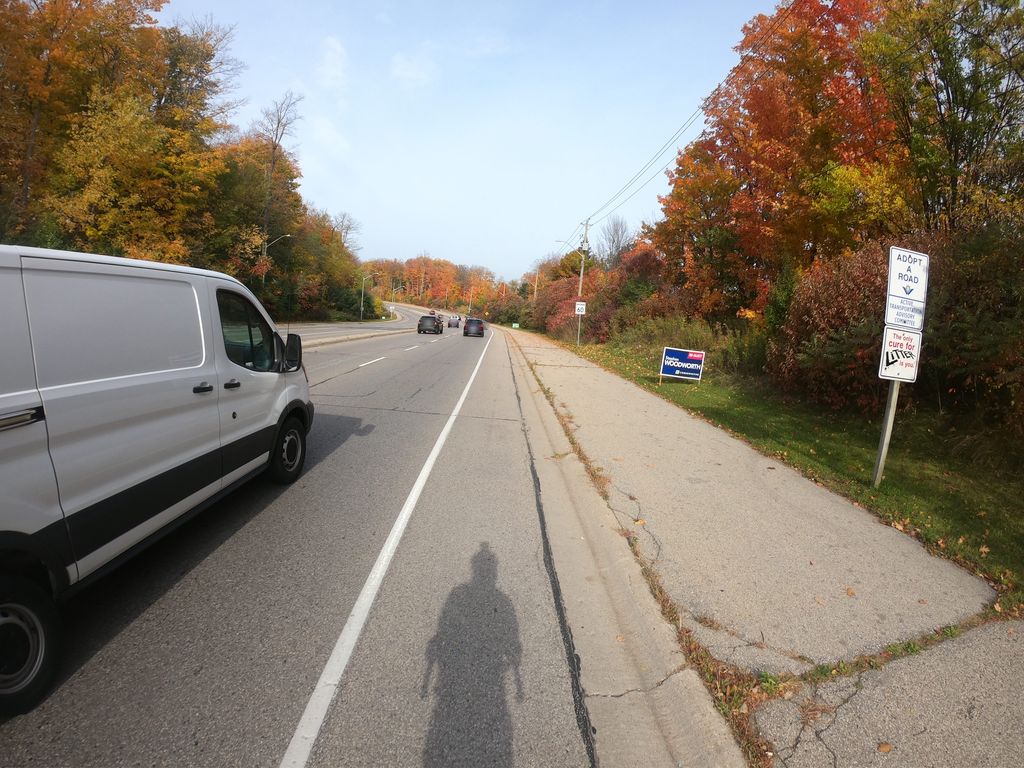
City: kitchener-waterloo